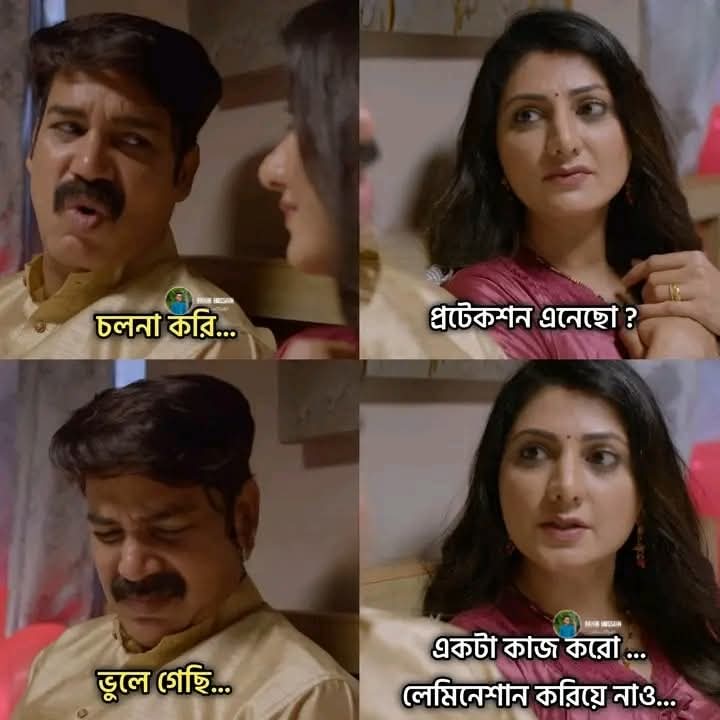
Text: চলনা করি...
প্রটেকশন এনেছো?
ভুলে গেছি...
একটা কাজ করো...
লেমিনেশান করিয়ে নাও...
Label: Non Hate